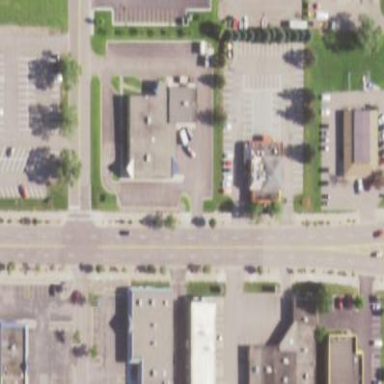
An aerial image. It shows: Retail area.